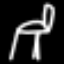
Label: chair